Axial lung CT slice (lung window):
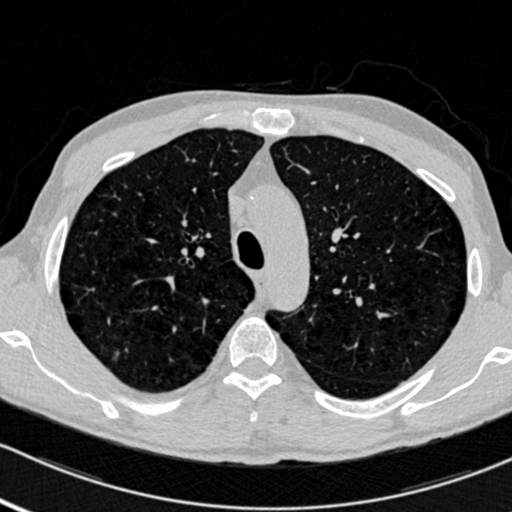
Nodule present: yes
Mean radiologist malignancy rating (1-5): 3.667